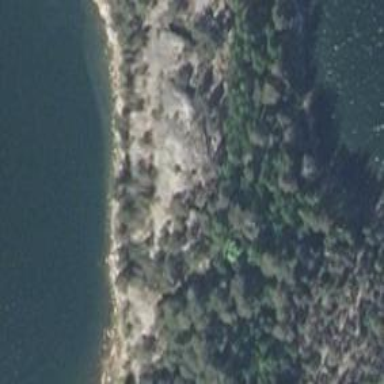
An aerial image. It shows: Natural cliff.